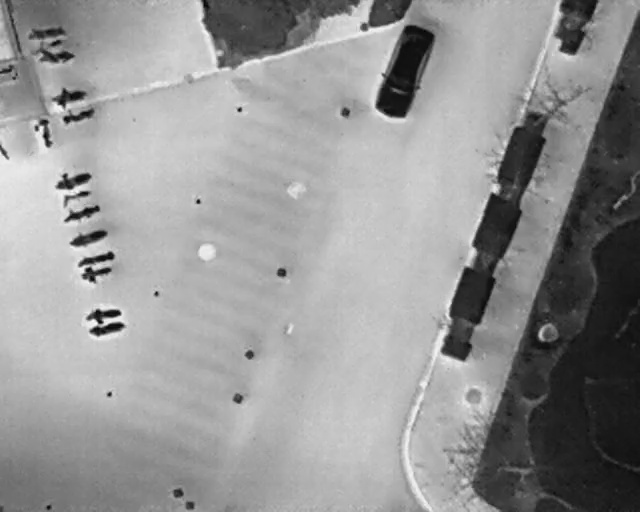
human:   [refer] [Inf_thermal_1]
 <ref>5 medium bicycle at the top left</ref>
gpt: <box>[[6, 2, 8, 10, 172], [5, 5, 7, 12, 156], [7, 6, 9, 14, 175], [10, 18, 13, 25, 163], [4, 24, 9, 27, 172]]</box>

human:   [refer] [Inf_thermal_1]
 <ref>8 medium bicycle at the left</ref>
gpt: <box>[[9, 31, 12, 38, 167], [10, 35, 12, 41, 167], [11, 38, 13, 45, 165], [12, 42, 14, 50, 165], [13, 46, 16, 54, 165], [13, 50, 16, 56, 165], [14, 57, 17, 65, 165], [15, 60, 17, 68, 165]]</box>